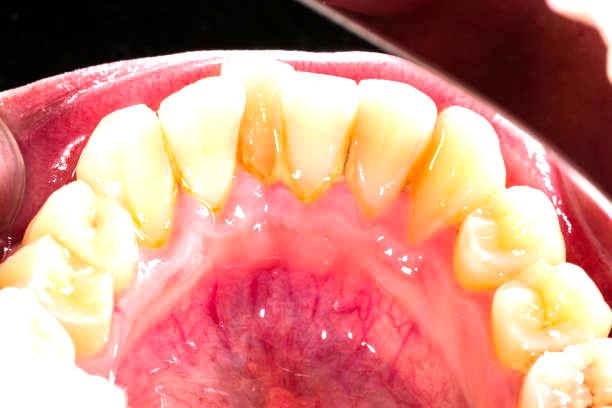
Condition: Calculus